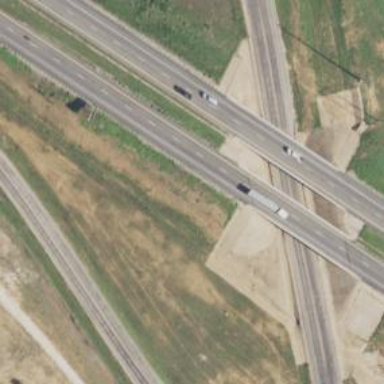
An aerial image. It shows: View of motorway.